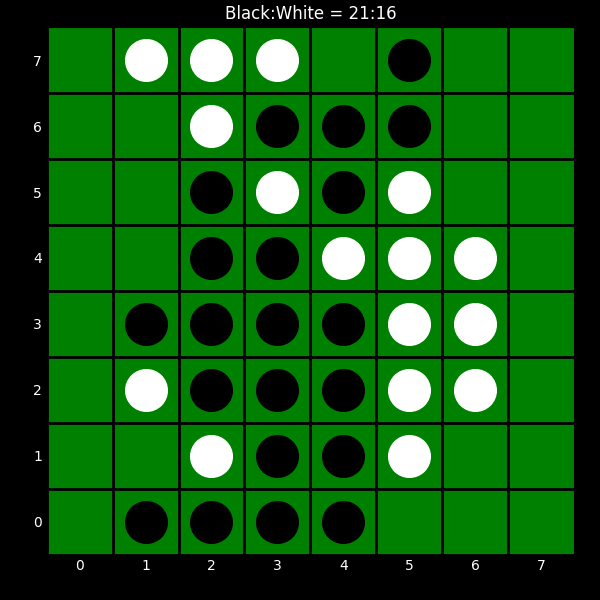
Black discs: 21
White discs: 16